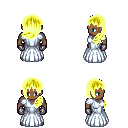
a pixel art fantasy rpg character, male body template, human, dark skin, underdress, white pants, gold left-swept hairstyle, metal gloves, four views (front, back, left, right), 2x2 character sprite sheet, small pixel art, hard edges, no anti-aliasing